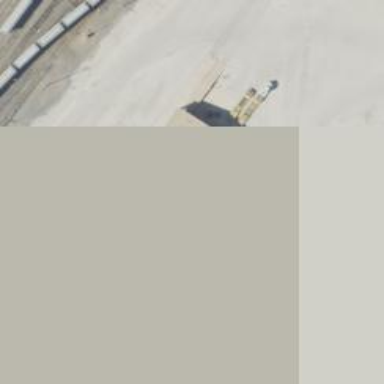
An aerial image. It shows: Railway yard.